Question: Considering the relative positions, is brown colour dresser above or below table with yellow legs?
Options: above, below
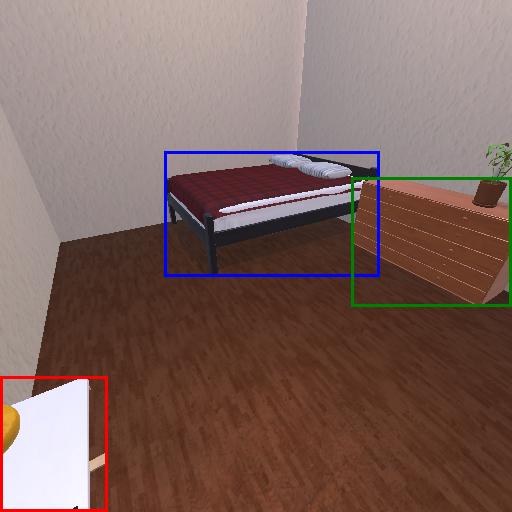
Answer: above